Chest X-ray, AP view. Patient: 61 years old, sex F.
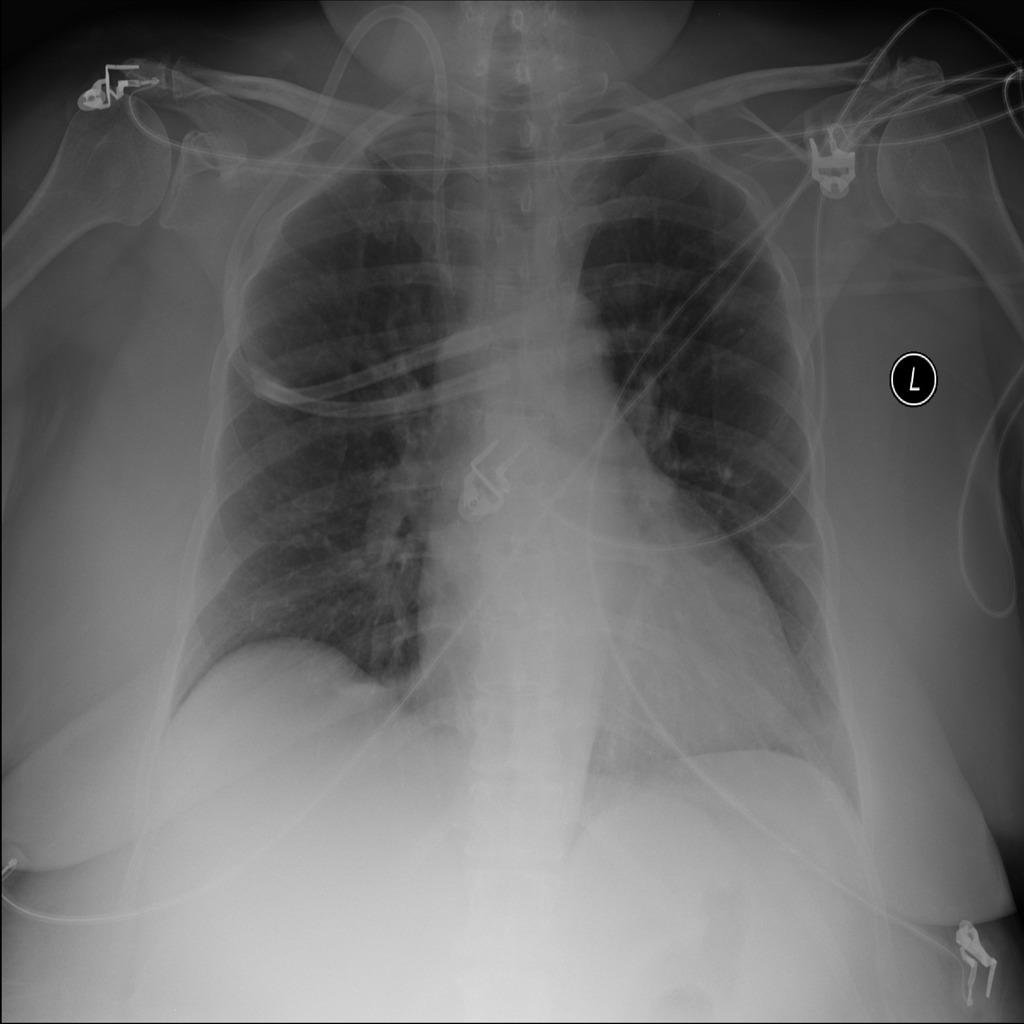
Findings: No Finding